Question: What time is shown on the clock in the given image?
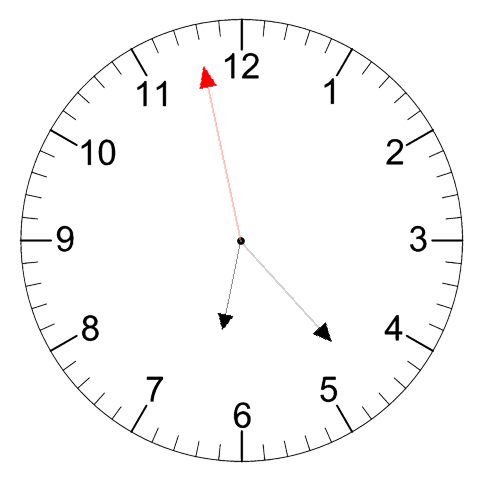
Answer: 06:22:58